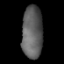
Tissue: prostate
Cell type: Fibroblasts
Senescence score: 0.7352
Nuclear area (px): 1062
Mean DAPI intensity: 94.517